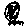
Label: moon